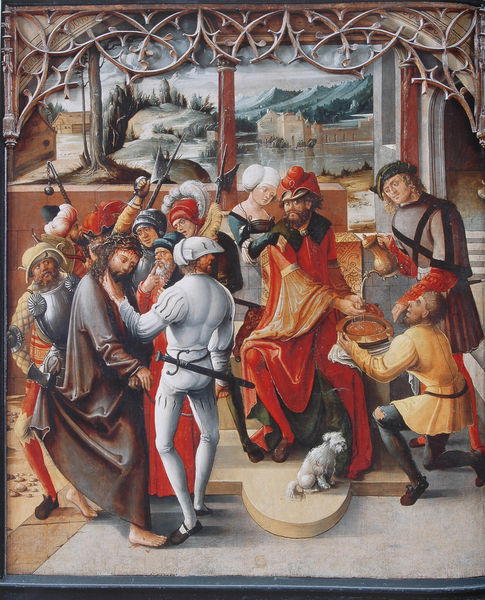
Titel: Hochaltar, Außenseite des linken Flügels, Christus vor Pilatus
Künstler: Michael Wolgemut
Standort: Schwabach
Institution: Stadtpfarrkirche St. Johannes d.T. und St. Martin
Schlagwörter: baum, blau, feder, gemälde, kampf, mann, wasser, weiß, fluss, frauen, gelb, landschaft, menschen, see, stadt, braun, bunt, fenster, frau, grau, holz, männer, raum, schwarz, säule, ausblick, dame, haus, hund, rot, schloss, tier, haube, masse, ornament, teppich, richter, architektur, diener, herodes, rahmen, schüssel, stein, bild, hände, innenraum, häuser, natur, norden, kirche, boden, gewand, mantel, reich, gotik, krone, renaissance, krug, ranken, deutschland, berge, gebirge, dorf, hof, saal, treppe, gefolge, könig, lanze, soldaten, thron, verzierung, stufe, waschen, burg, festung, hoher, gefangennahme, häscher, schwert, verhaftung, waffen, knien, soldat, waffe, bürger, bedrohlich, pilatus, trohn, ritter, rüstung, altar, schnitzerei, rauten, karaffe, christus, jesus, dornen, stachel, hellebarde, ritterrüstung, fröhlich, turban, wachen, dornenkrone, waser, hofnarr, altarbild, tafelbild, masswerk, hun, waschung, ehrung, unschuld, verspottung, spätgotik, gesprenge, maswerk, urteil, passion, hung, bosch, wohlstand, krus, geisselung, kaiphas, gefolgschaft, undschuld, verurteilung, rankwerk, königshaus, könig der juden, pontius, dornkrone, handwaschung, wauwau, jeus, dieneer, römische soldaten, könik, hellbarden, hände waschen, treüüe, ohund, jesus mit der dornenkrone, jsträucher